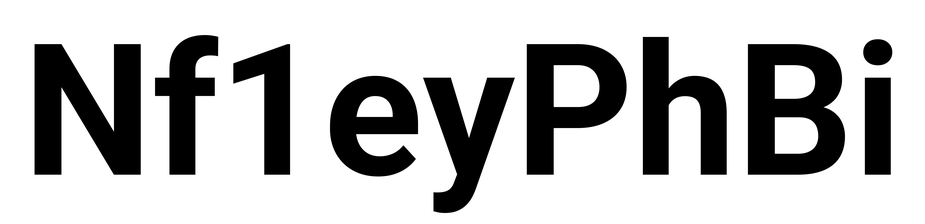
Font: Roboto_Bold